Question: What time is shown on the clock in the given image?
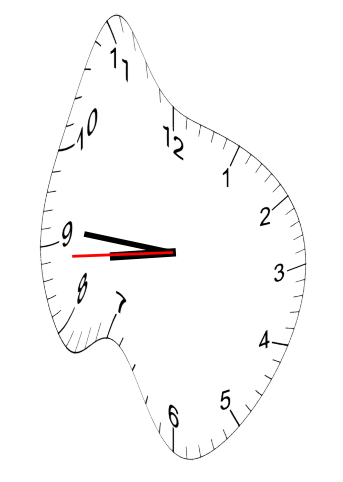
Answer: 08:45:44